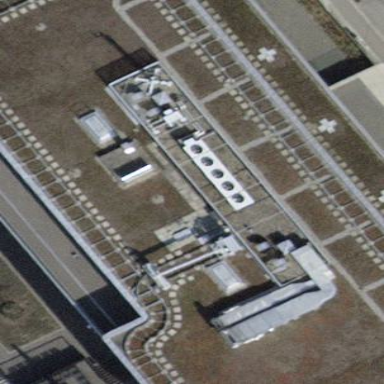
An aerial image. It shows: Building with flat roof oriented across its structure.